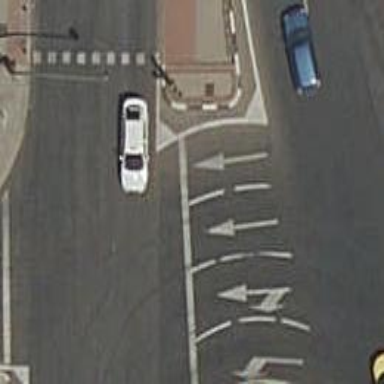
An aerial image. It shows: Circular junction on tertiary road.